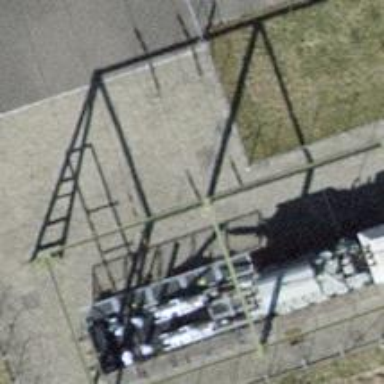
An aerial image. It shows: Insulator used in power systems.